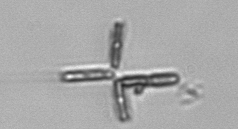
Label: Thalassionema